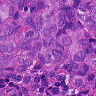
Metastatic tissue present: yes